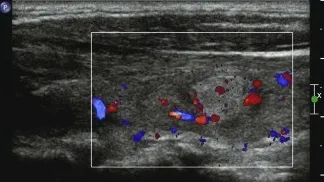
Repeat ultrasound examination six months after the initiation of anti-tuberculosis medication. (B) Color Doppler examination revealing punctate and strip-shaped blood flow around and inside the nodule.
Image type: radiology (ultrasound)